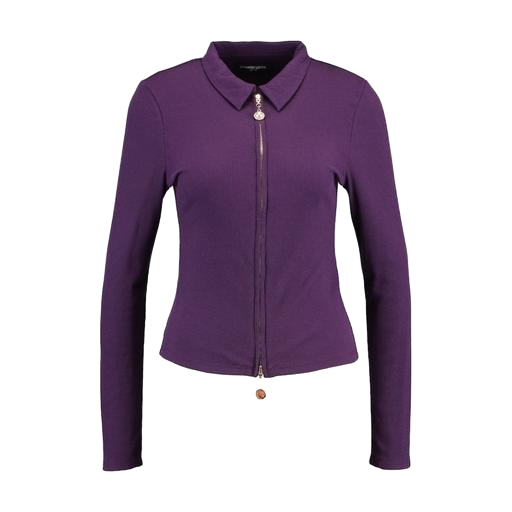
purple skinny-fit stretch polo shirt, purple skinny-fit polo shirt, purple isabelle jersey shirt, white background